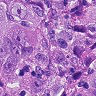
Metastatic tissue present: yes